Interaction volume radius: 10 \u00c5
Interaction volume height: 10 \u00c5
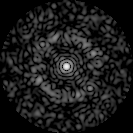
Disorder parameter: 0.8539